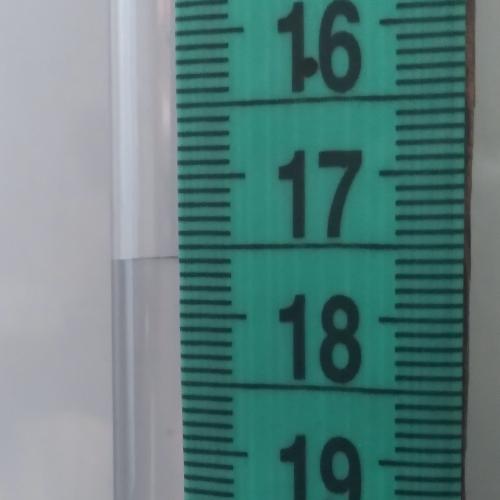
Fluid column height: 17.6 cm